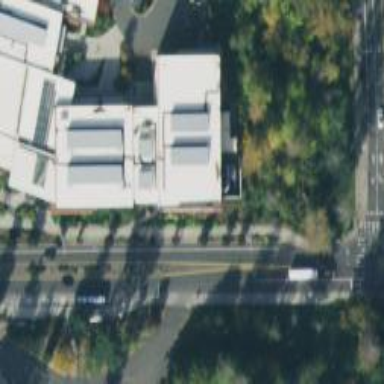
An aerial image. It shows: College building.